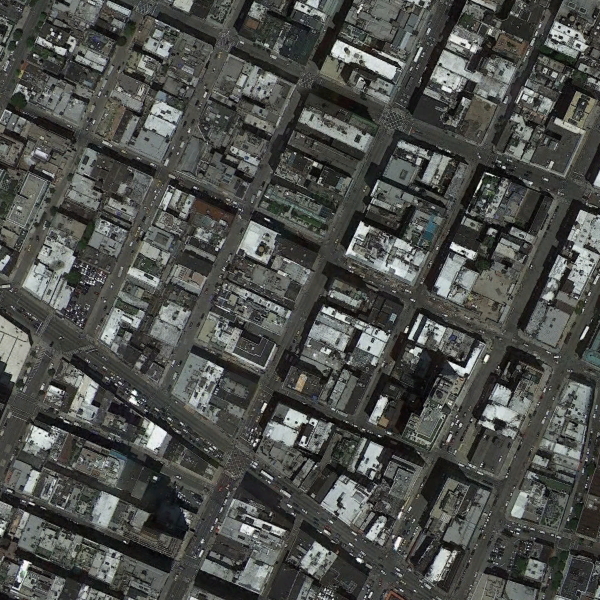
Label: DenseResidential